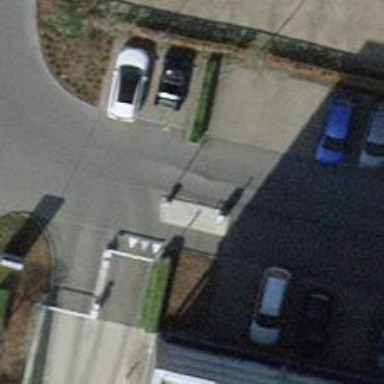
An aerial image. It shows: Lift gate barrier.